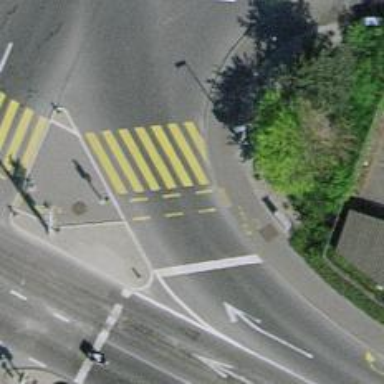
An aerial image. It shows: Crossing with traffic signals.